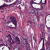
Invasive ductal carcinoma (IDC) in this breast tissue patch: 1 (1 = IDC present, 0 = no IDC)